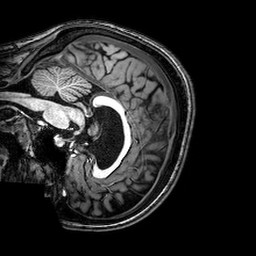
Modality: T1w
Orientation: sagittal
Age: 19
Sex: female
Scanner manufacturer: philips
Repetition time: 0.008149 s
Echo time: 0.00373 s